Chest X-ray:
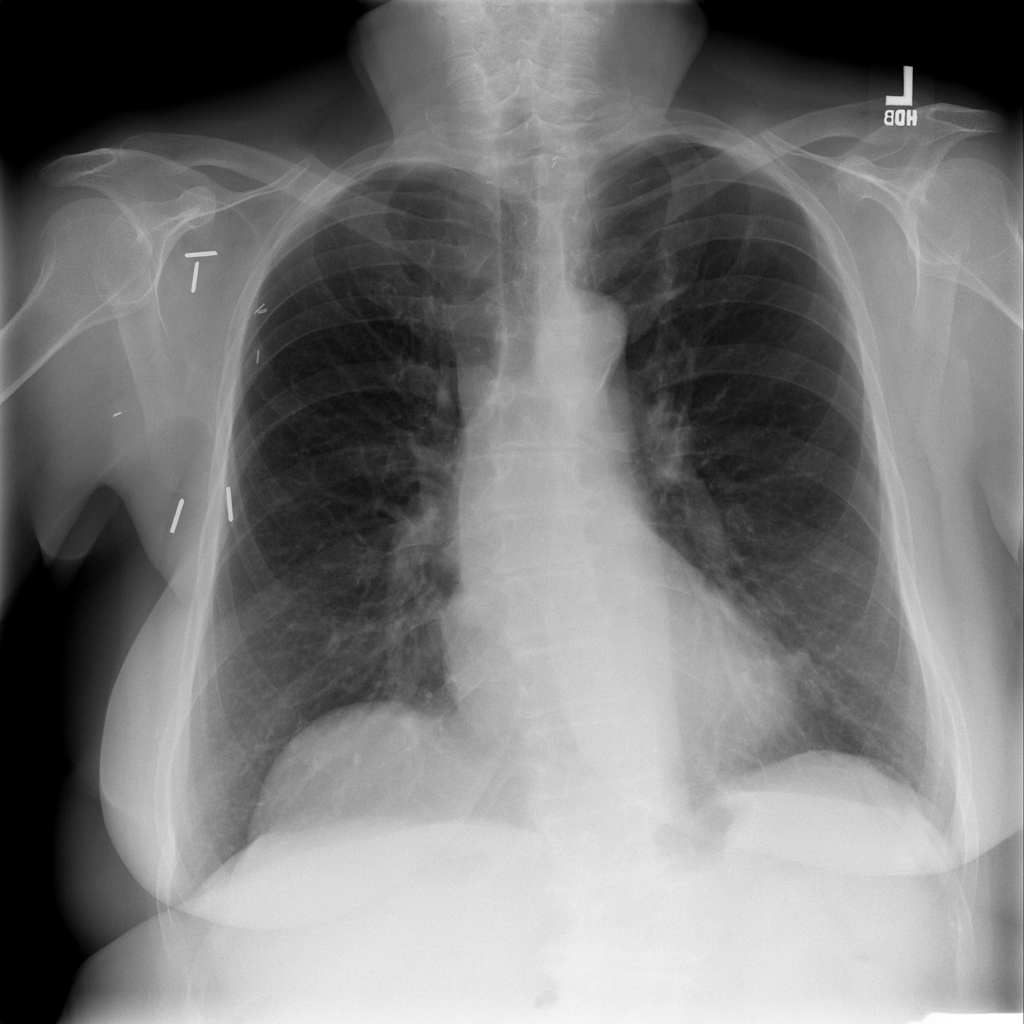
No abnormal finding: yes